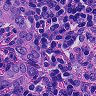
Metastatic tissue present: yes